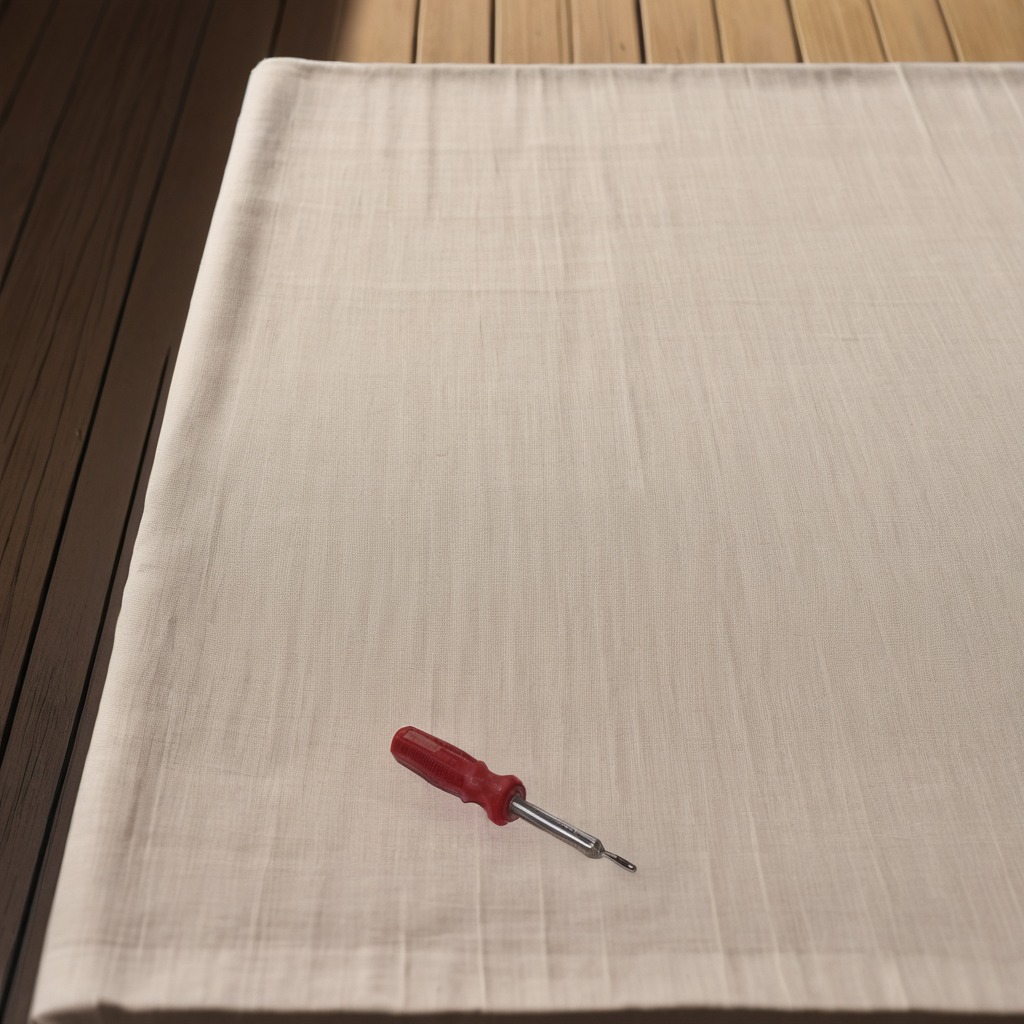
A screwdriver lies on the wooden table in an outdoor workshop.